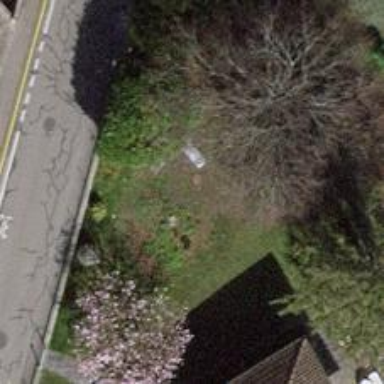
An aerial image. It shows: Evergreen needle-leaved tree.